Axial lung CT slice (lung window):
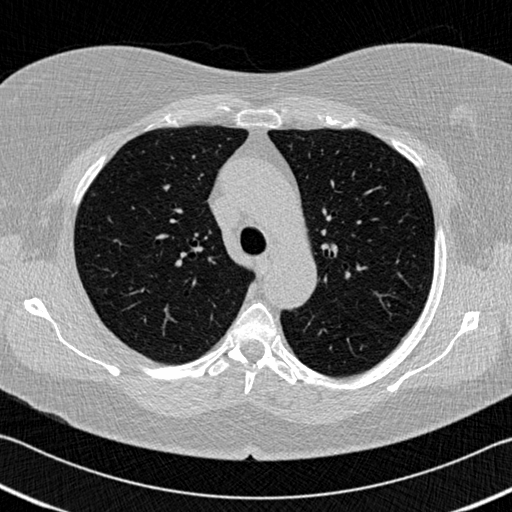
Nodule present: no